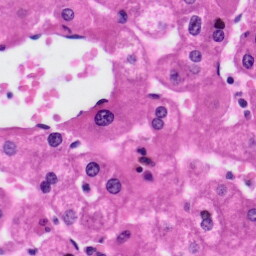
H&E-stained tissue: Liver